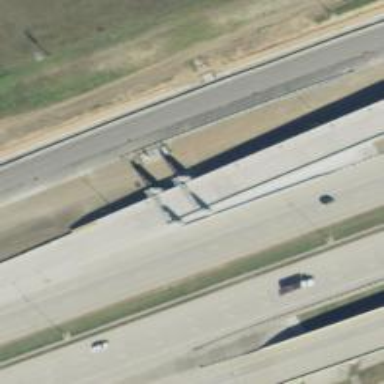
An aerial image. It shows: Toll gantry on the road.